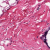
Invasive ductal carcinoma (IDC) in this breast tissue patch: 0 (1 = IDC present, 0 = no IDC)